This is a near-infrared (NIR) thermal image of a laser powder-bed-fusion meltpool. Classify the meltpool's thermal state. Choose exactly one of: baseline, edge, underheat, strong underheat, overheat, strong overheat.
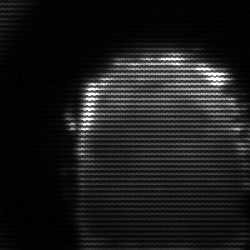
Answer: baseline